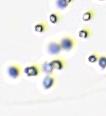
Label: Phaeocystis